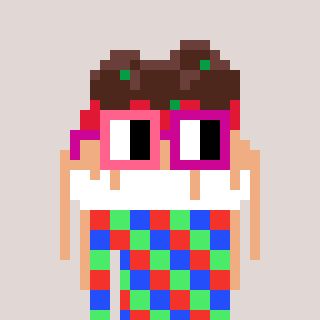
a pixel art character with square pink and red glasses, a spaghetti-shaped head and a teal-colored body on a warm background